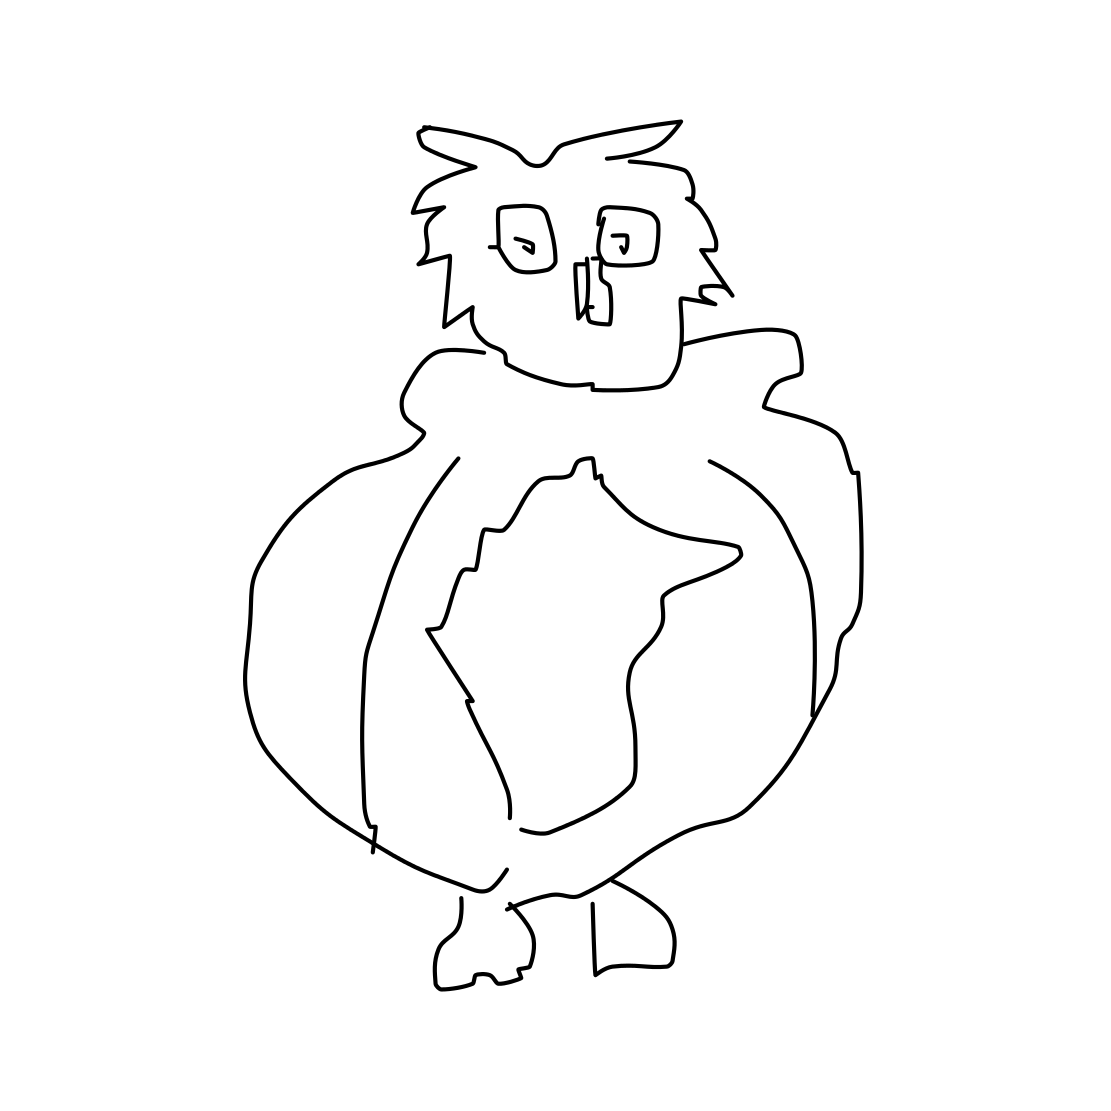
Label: owl